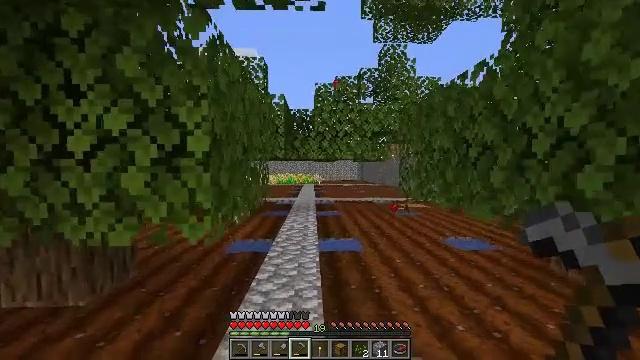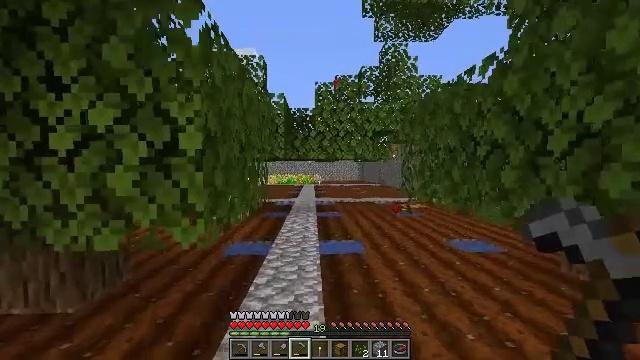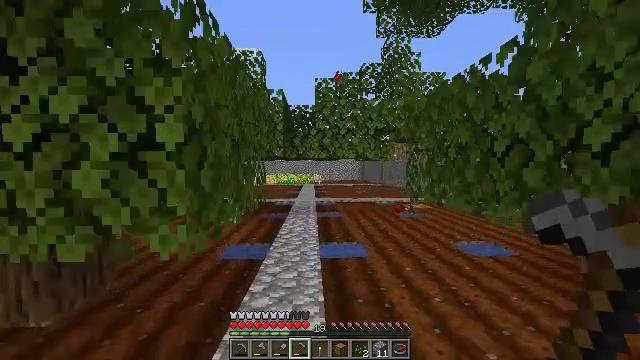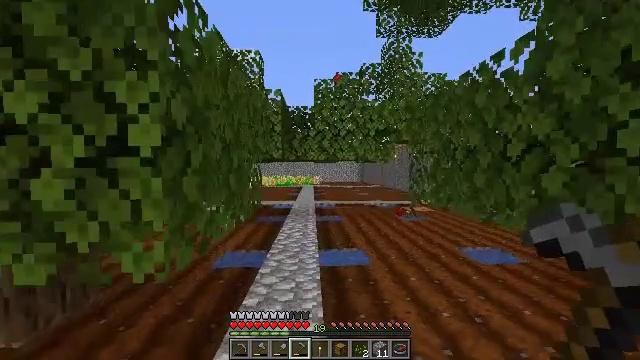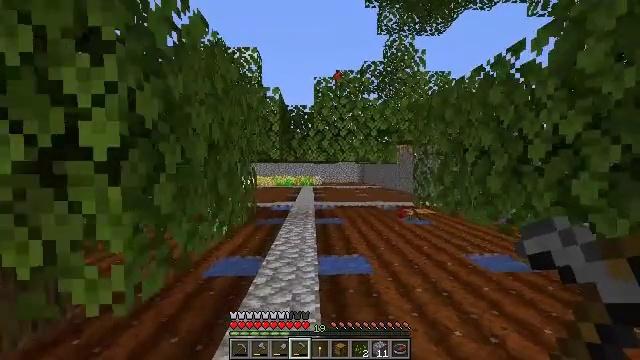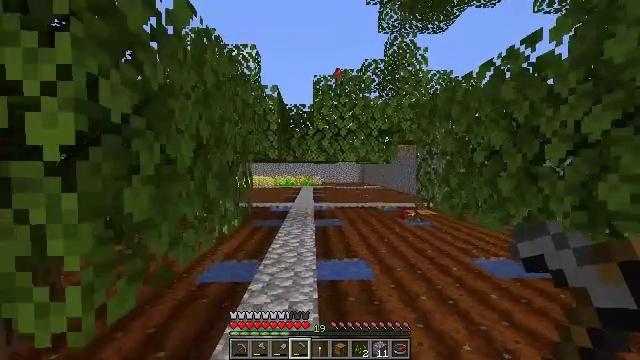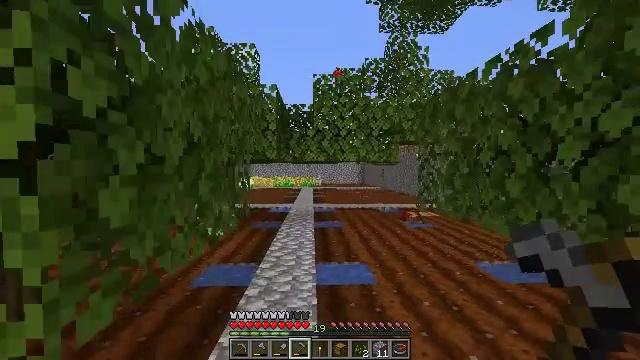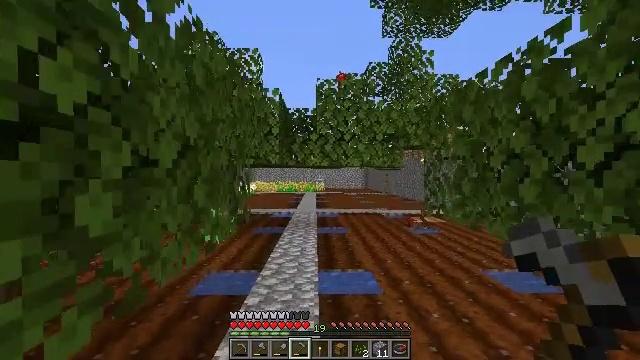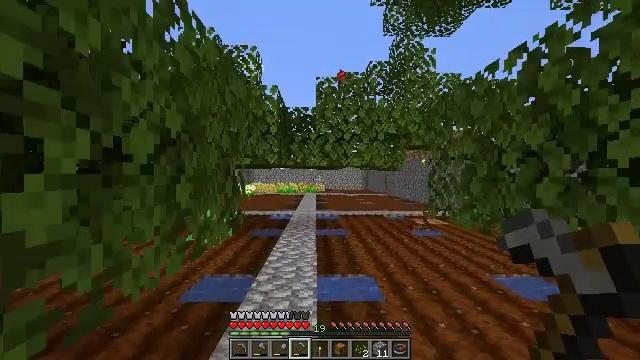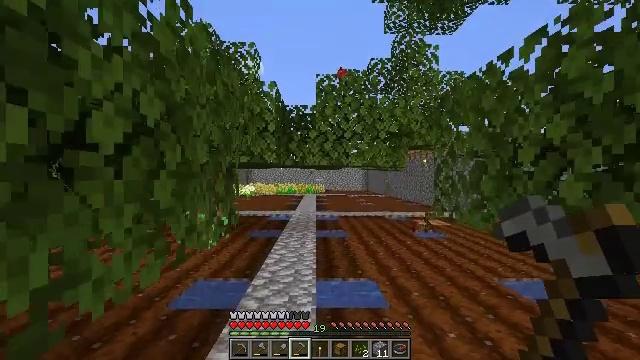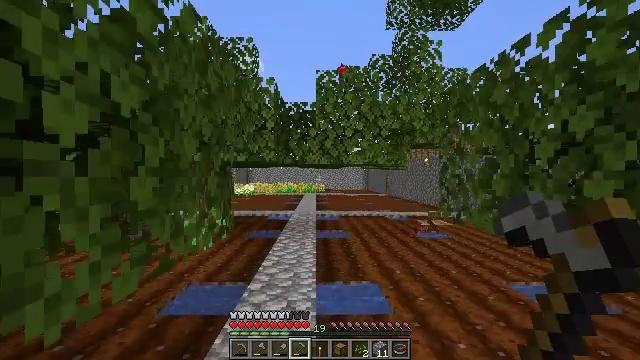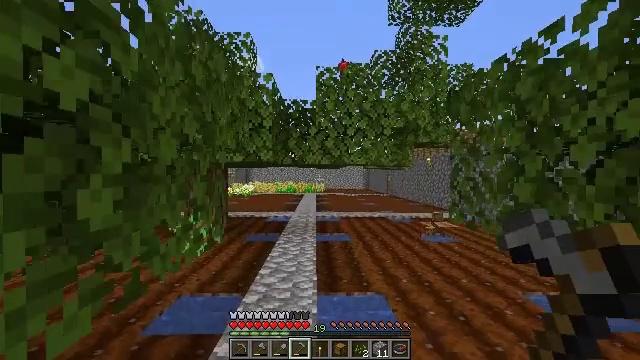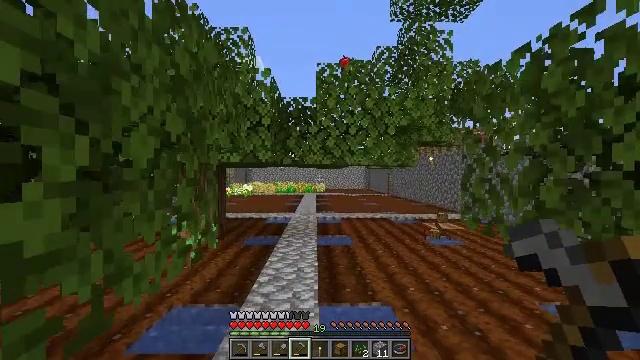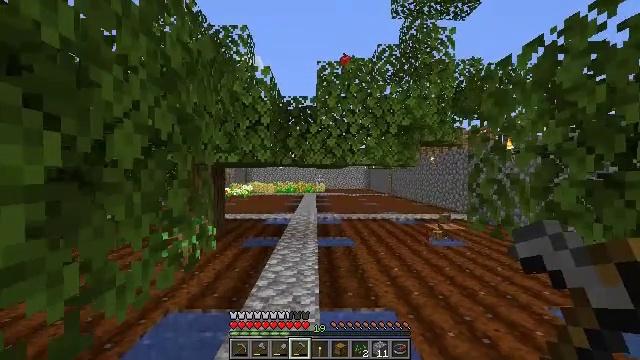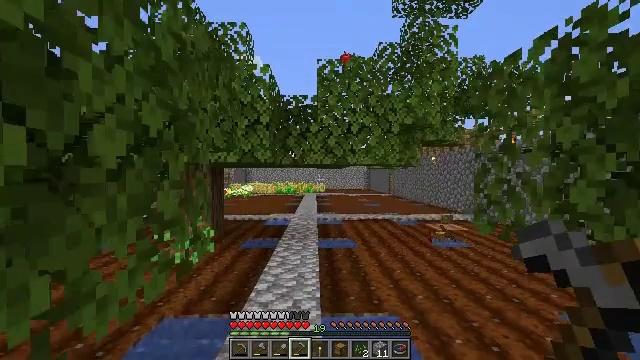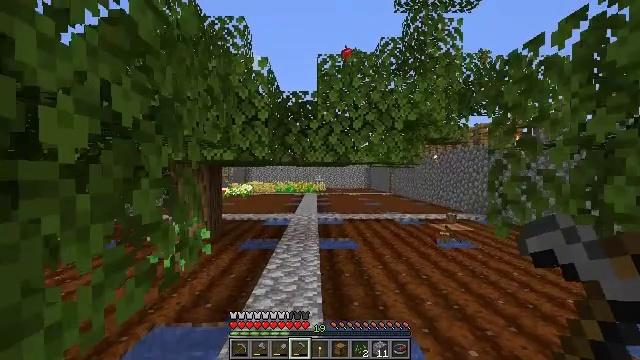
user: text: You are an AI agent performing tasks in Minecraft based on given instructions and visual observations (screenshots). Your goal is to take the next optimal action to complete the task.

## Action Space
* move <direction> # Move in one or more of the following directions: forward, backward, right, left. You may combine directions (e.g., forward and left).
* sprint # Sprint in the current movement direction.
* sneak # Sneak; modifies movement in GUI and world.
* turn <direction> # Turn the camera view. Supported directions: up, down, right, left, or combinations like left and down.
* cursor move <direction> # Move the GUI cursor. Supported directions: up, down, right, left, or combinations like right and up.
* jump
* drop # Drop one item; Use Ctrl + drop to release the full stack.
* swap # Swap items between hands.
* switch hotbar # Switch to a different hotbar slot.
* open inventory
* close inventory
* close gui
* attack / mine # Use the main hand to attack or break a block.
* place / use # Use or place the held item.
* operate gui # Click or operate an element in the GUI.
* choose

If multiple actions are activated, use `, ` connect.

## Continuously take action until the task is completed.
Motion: motion action
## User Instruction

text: Break the oxeye daisy to gather it.
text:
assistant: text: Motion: move forward
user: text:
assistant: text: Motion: move forward
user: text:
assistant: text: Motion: move forward
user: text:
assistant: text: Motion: move forward
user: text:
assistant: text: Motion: move forward
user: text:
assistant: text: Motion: move forward
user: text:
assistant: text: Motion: move forward, turn up
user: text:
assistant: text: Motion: move forward
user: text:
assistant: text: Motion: move forward
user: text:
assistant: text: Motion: move forward
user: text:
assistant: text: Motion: move forward
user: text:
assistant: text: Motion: move forward
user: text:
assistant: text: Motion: move forward
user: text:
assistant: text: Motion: move forward
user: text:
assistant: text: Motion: move forward
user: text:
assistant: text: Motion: move forward
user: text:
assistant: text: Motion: move forward
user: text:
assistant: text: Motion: move forward, turn down
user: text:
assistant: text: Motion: move forward
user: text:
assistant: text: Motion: move forward
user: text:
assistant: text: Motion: move forward and move left
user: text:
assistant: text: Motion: move forward and move left
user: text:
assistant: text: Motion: move forward and move left
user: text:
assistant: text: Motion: move forward and move left
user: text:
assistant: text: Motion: move forward and move left
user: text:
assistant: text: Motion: move forward and move left, turn right
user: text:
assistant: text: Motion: move forward and move left, turn right
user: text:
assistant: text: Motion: move forward, turn right
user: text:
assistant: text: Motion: move forward, turn right
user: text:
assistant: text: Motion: move forward, turn right